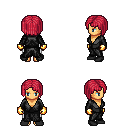
a pixel art fantasy rpg character, female body template, human, tanned skin, gray robe, white pants, ruby red pageboy hairstyle, gold gloves, black shoes, four views (front, back, left, right), 2x2 character sprite sheet, small pixel art, hard edges, no anti-aliasing